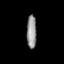
Tissue: lung
Cell type: T cells
Senescence score: 0.21
Nuclear area (px): 324
Mean DAPI intensity: 145.698